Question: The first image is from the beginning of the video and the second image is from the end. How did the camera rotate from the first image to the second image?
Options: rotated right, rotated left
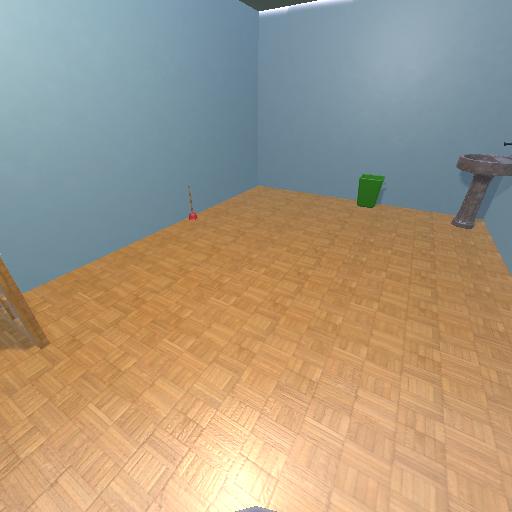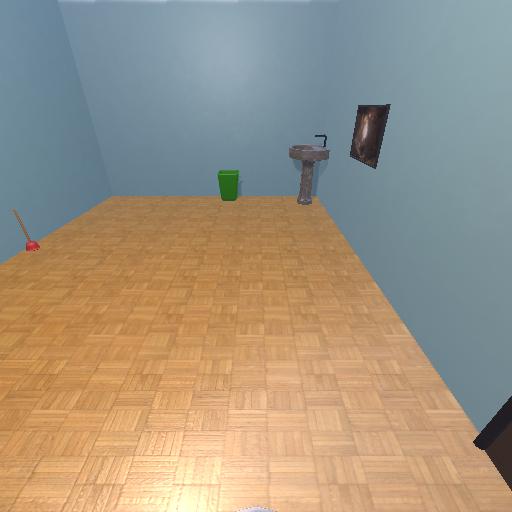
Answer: rotated right